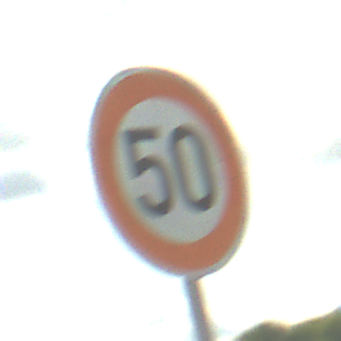
Verkehrszeichen: Geschwindigkeit50
Umgebung: Outdoor, RoadRail
Tageszeit: Midday
Wetter: PartlyCloudy
Licht: Natural
Jahreszeit: NotSpecified
Kontrast: HighContrast